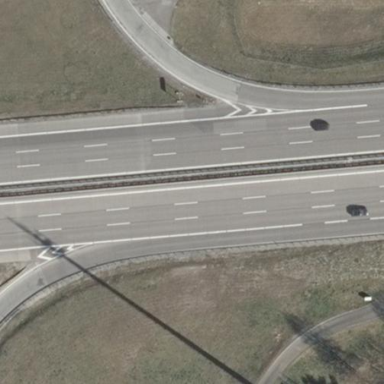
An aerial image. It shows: It's motorway area.